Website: ulta-beauty
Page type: customer-info-address
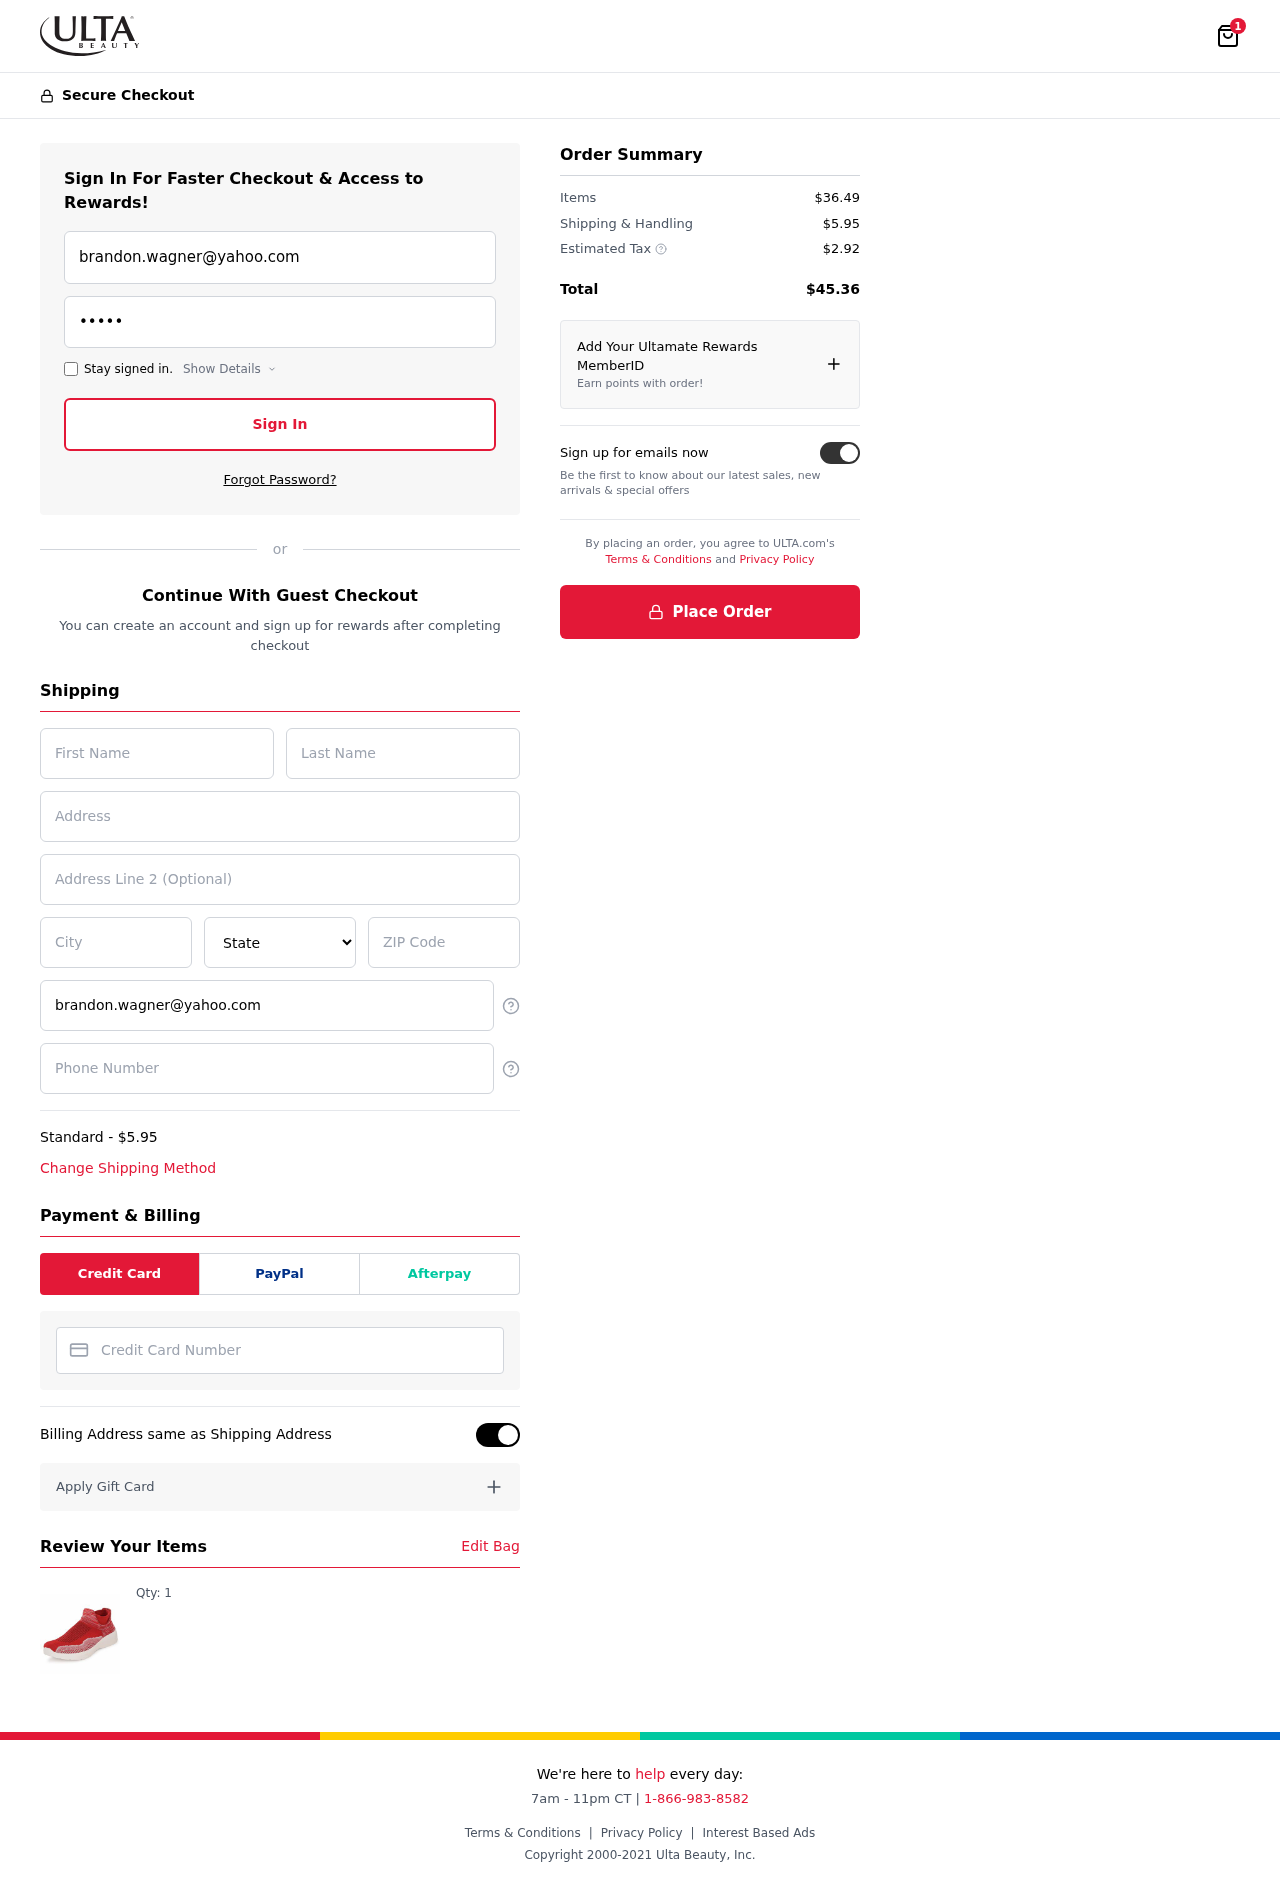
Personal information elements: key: PII_CARD_NUMBER
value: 2299 8603 0413 6891
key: PII_CITY
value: Grayshire
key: PII_EMAIL
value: brandon.wagner@yahoo.com
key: PII_FIRSTNAME
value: Brandon
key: PII_LASTNAME
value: Wagner
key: PII_PHONE
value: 5602977521
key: PII_POSTCODE
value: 72709
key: PII_STATE
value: Washington
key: PII_STREET
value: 7549 Smith Springs Suite 522
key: PII_STREET2
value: Apt. 772
Product elements: key: PRODUCT1_QUANTITY
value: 1
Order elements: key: ORDER_NUM_ITEMS
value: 1
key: ORDER_SHIPPING_COST
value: $5.95
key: ORDER_ITEMS_TOTAL
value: $36.49
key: ORDER_SHIPPING_COST2
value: $5.95
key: ORDER_TAX
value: $2.92
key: ORDER_TOTAL
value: $45.36